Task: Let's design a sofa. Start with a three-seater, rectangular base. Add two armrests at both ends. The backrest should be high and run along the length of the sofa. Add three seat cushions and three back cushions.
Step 28:
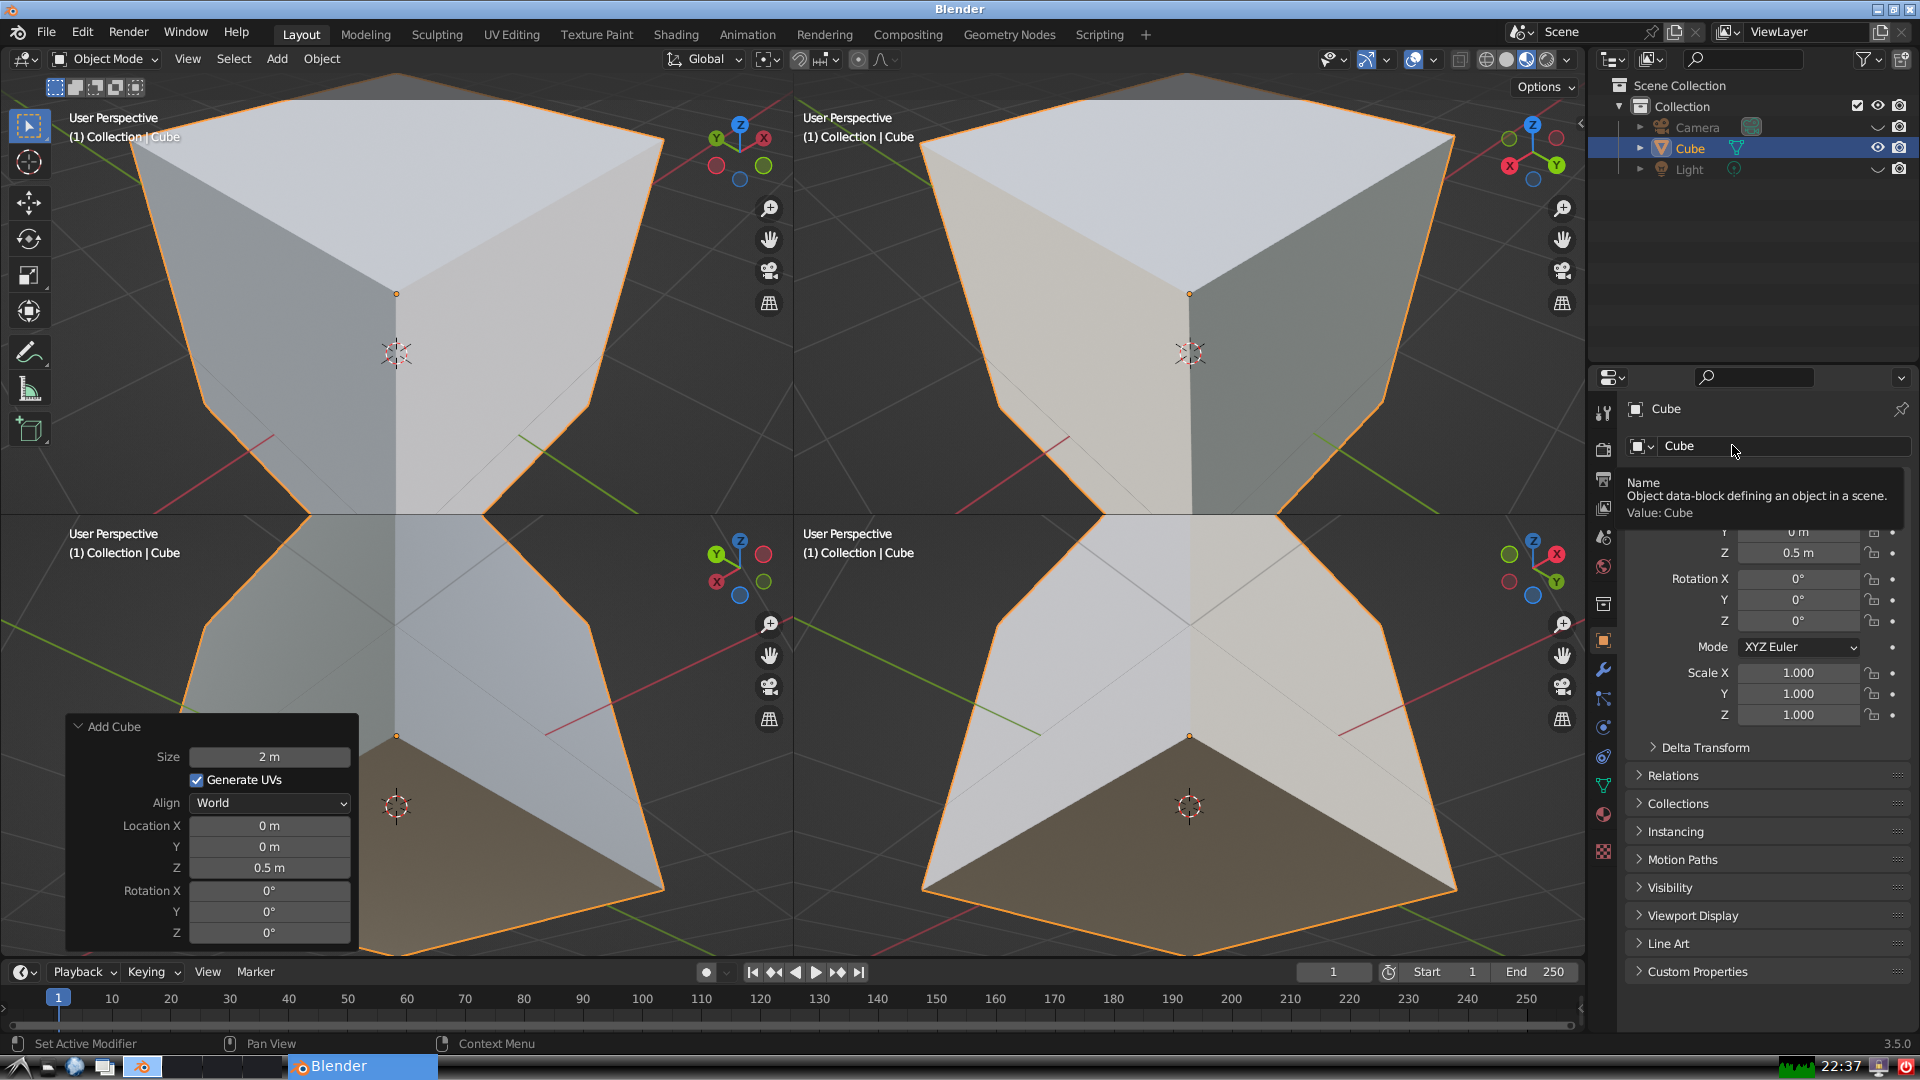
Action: click: no